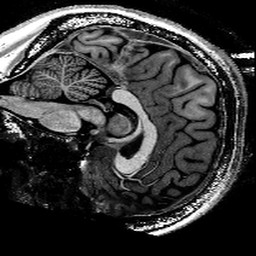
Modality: T1w
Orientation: sagittal
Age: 29
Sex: female
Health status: healthy
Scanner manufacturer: siemens
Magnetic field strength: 9.4 T
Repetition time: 6 s
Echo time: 0.003 s